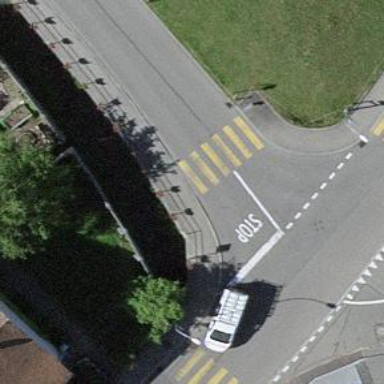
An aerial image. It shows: Zebra crossing on the road.